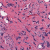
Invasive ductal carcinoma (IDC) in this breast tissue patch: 0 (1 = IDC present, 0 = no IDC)